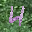
Label: 4